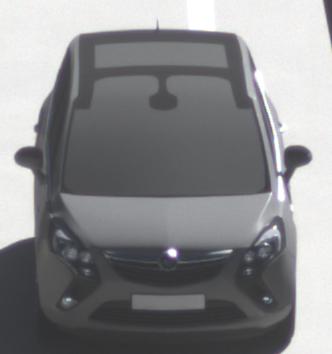
Make: Opel
Model: Zafira Tourer 1.8
Detailed model: Zafira (C) Tourer
Model produced from: 2012/01
Model produced until: 2015/06
Doors: 5
Color: gray
Road condition: dry road
Daytime: midday
Contrast: high contrast